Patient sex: F
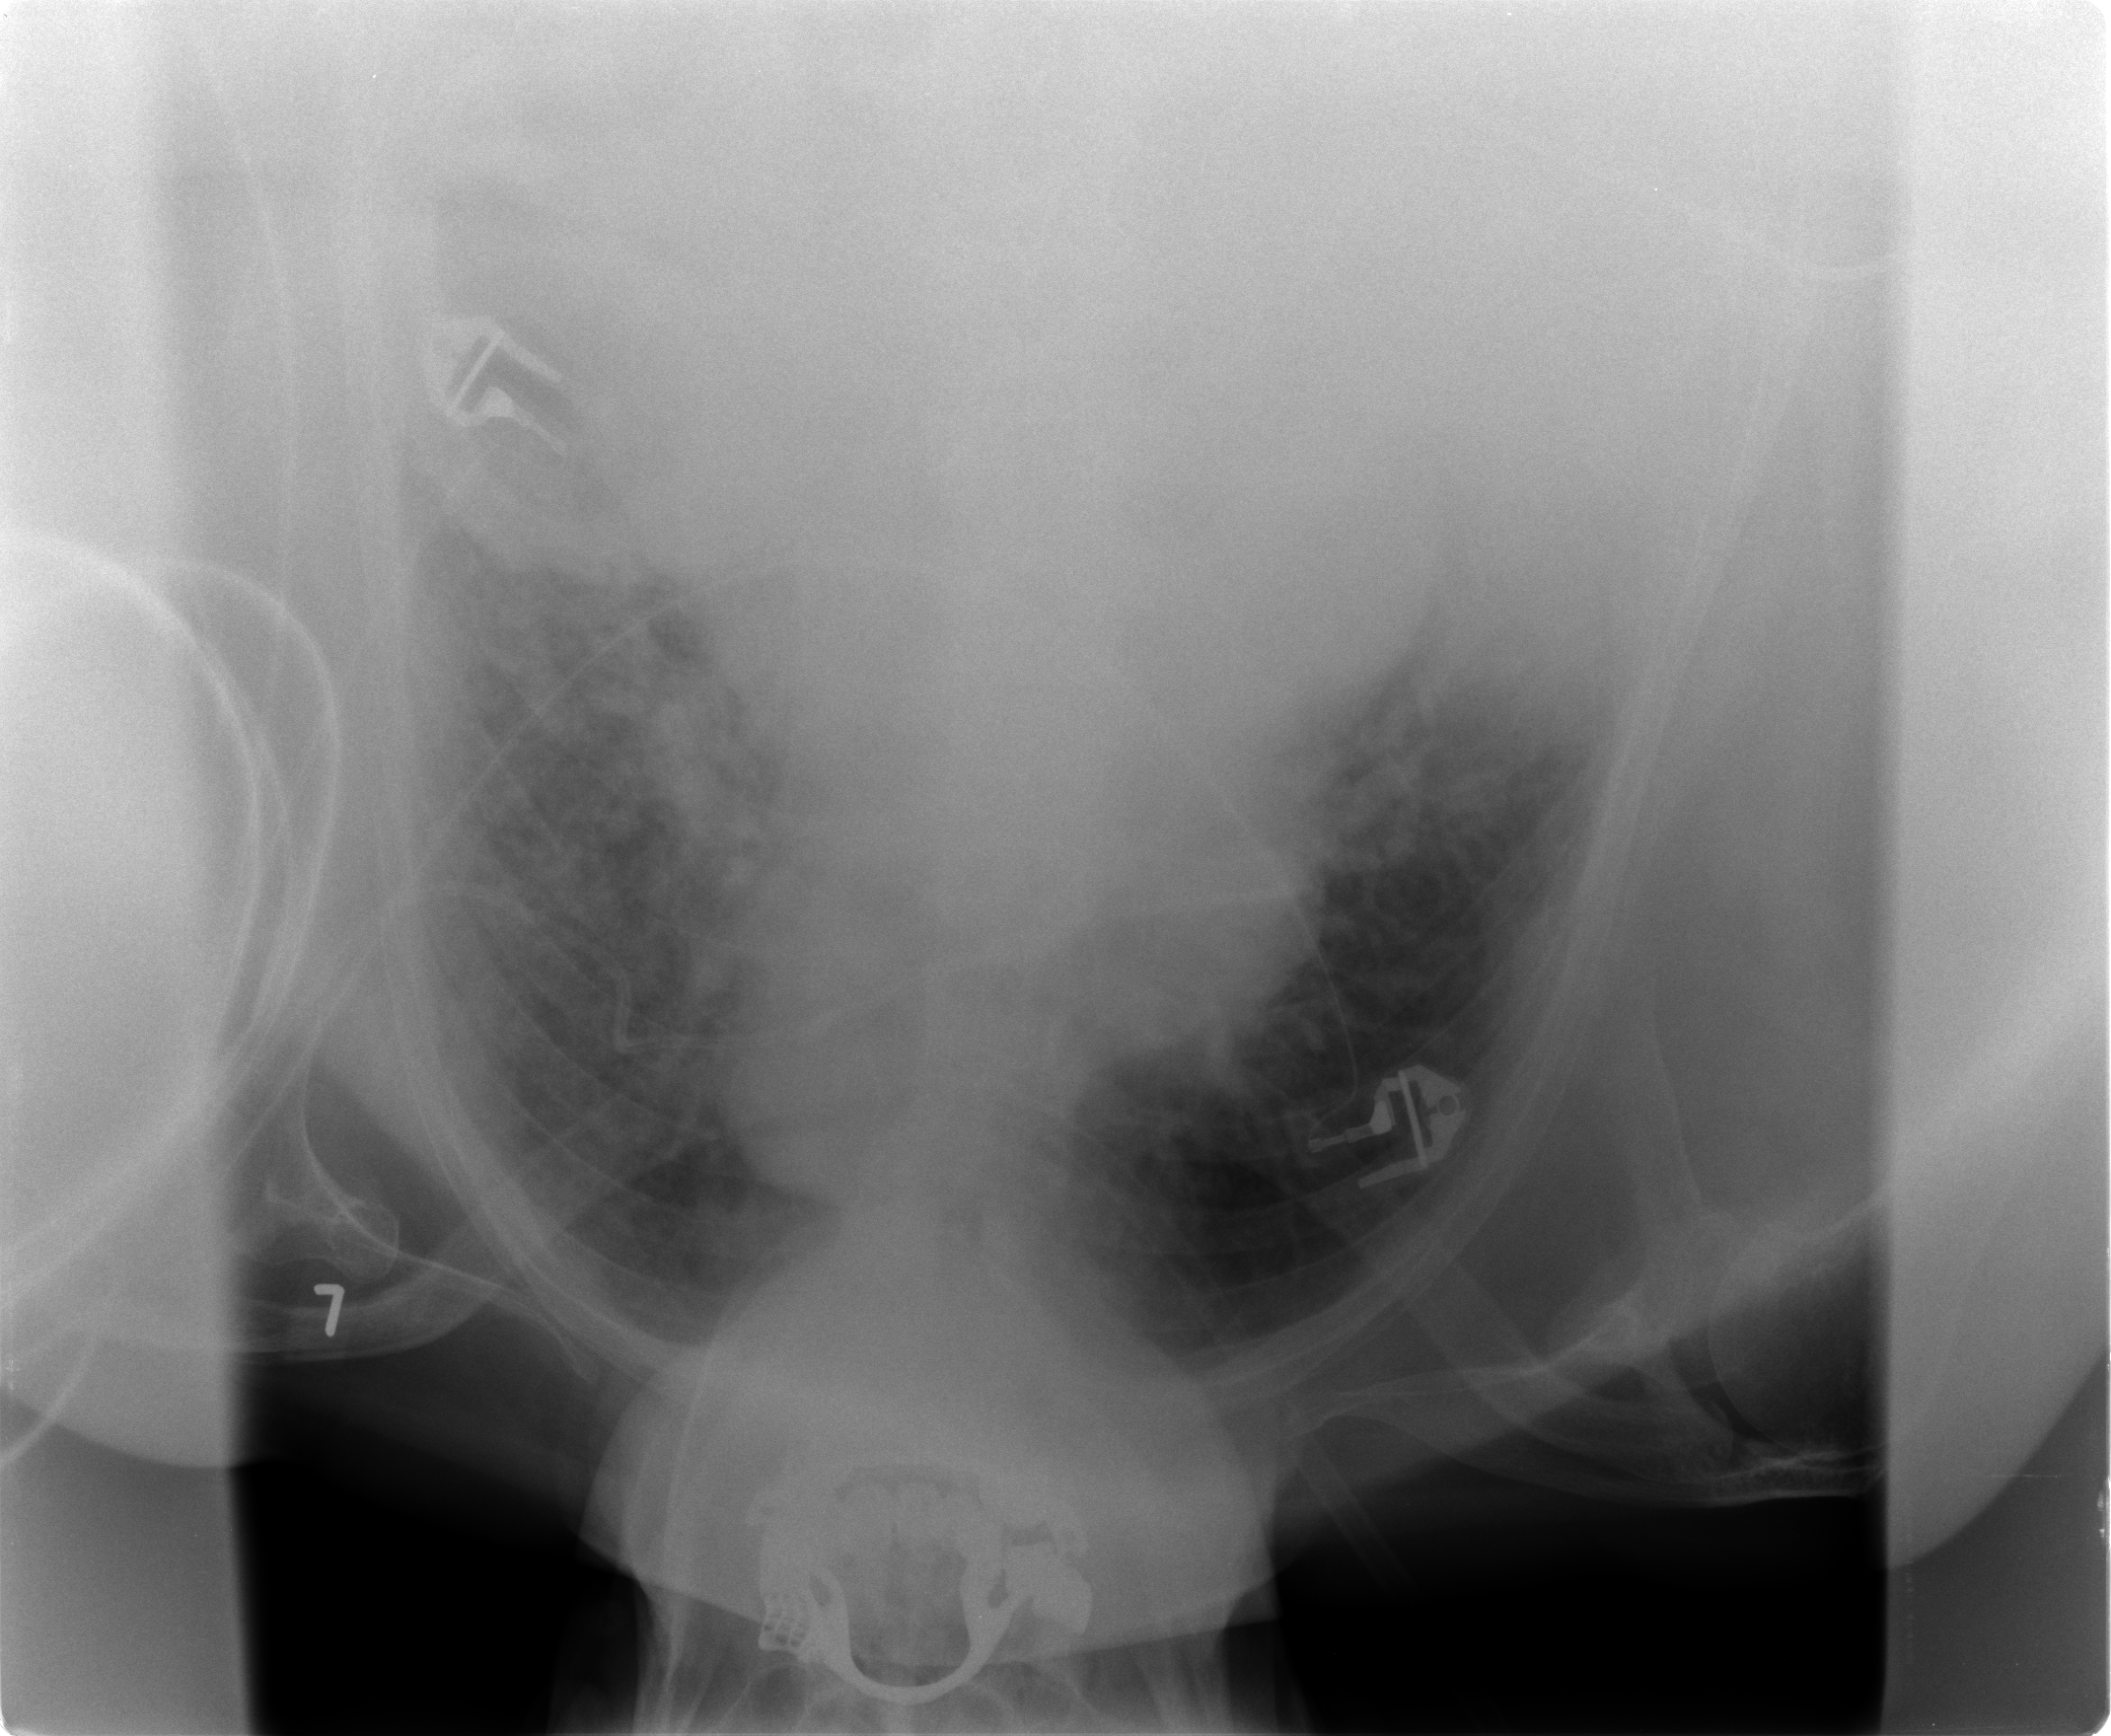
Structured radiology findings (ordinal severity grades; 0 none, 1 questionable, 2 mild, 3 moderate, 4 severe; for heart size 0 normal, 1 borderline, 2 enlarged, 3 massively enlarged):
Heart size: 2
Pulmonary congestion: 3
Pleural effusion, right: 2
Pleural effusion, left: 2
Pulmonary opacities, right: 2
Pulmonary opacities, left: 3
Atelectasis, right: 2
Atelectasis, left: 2